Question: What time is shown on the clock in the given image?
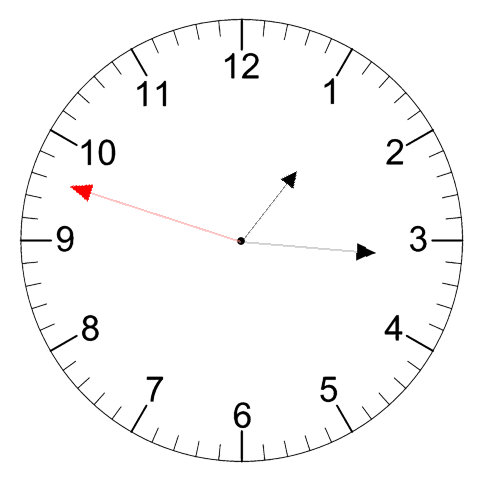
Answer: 01:15:48